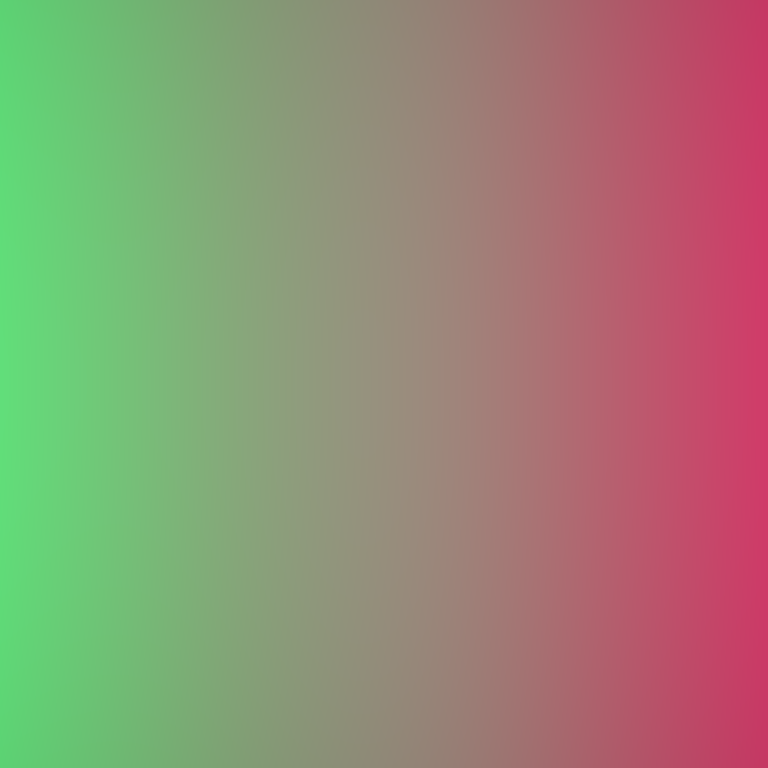
Abstract light effect, smooth gradient from vibrant green to rich magenta, calm atmosphere, soft blend, no room, no furniture, no objects.